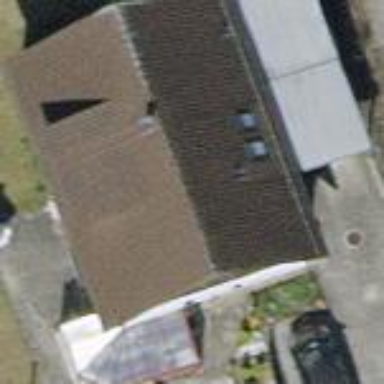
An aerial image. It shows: Detached building with tiled roof.